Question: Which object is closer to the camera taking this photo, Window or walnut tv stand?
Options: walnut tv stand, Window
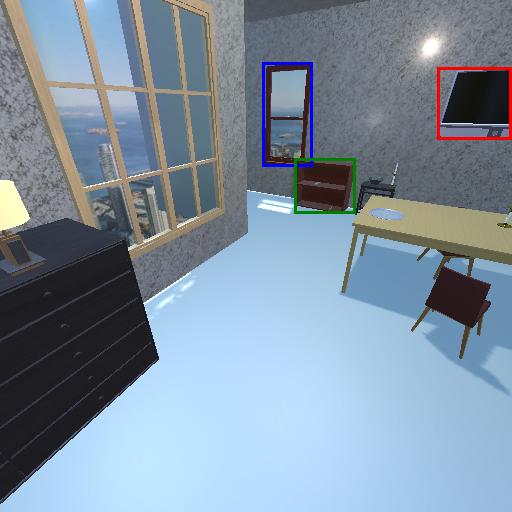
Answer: walnut tv stand